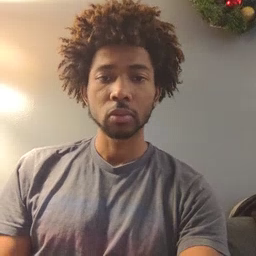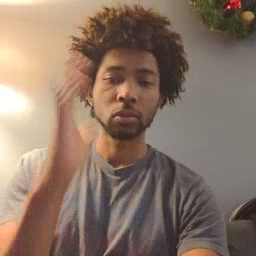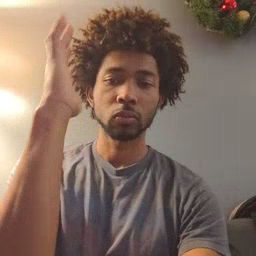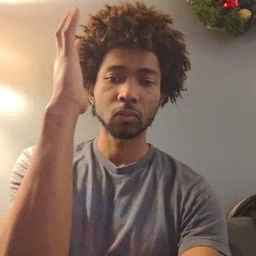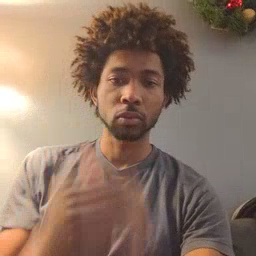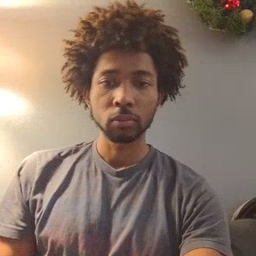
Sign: tree